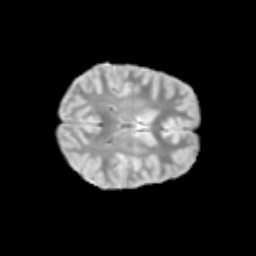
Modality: T2w
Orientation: axial
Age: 10
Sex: female
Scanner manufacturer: siemens
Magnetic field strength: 3 T
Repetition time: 3.8 s
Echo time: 0.07 s